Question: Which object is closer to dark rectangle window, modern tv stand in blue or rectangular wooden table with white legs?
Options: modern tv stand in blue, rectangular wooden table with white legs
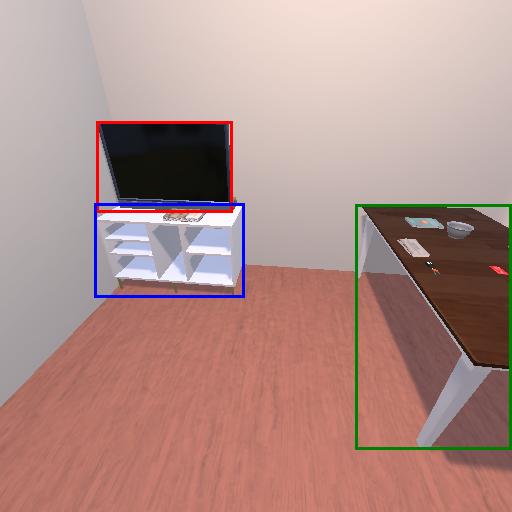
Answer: modern tv stand in blue